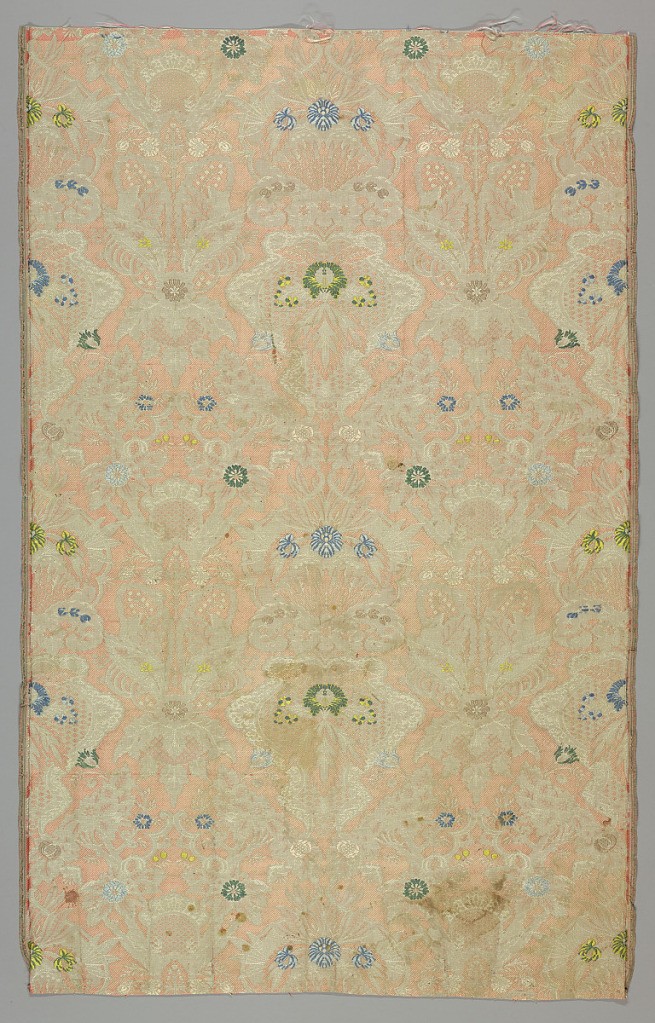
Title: Textile
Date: early 18th century
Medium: silk Technique: compound weave with supplementary weft patterning (brocaded)
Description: Pink and white twill ground with symmetrical floral and lace-like pattern. Small floral details brocaded with green, blue and yellow silk. Broad selvage at each side.